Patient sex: F
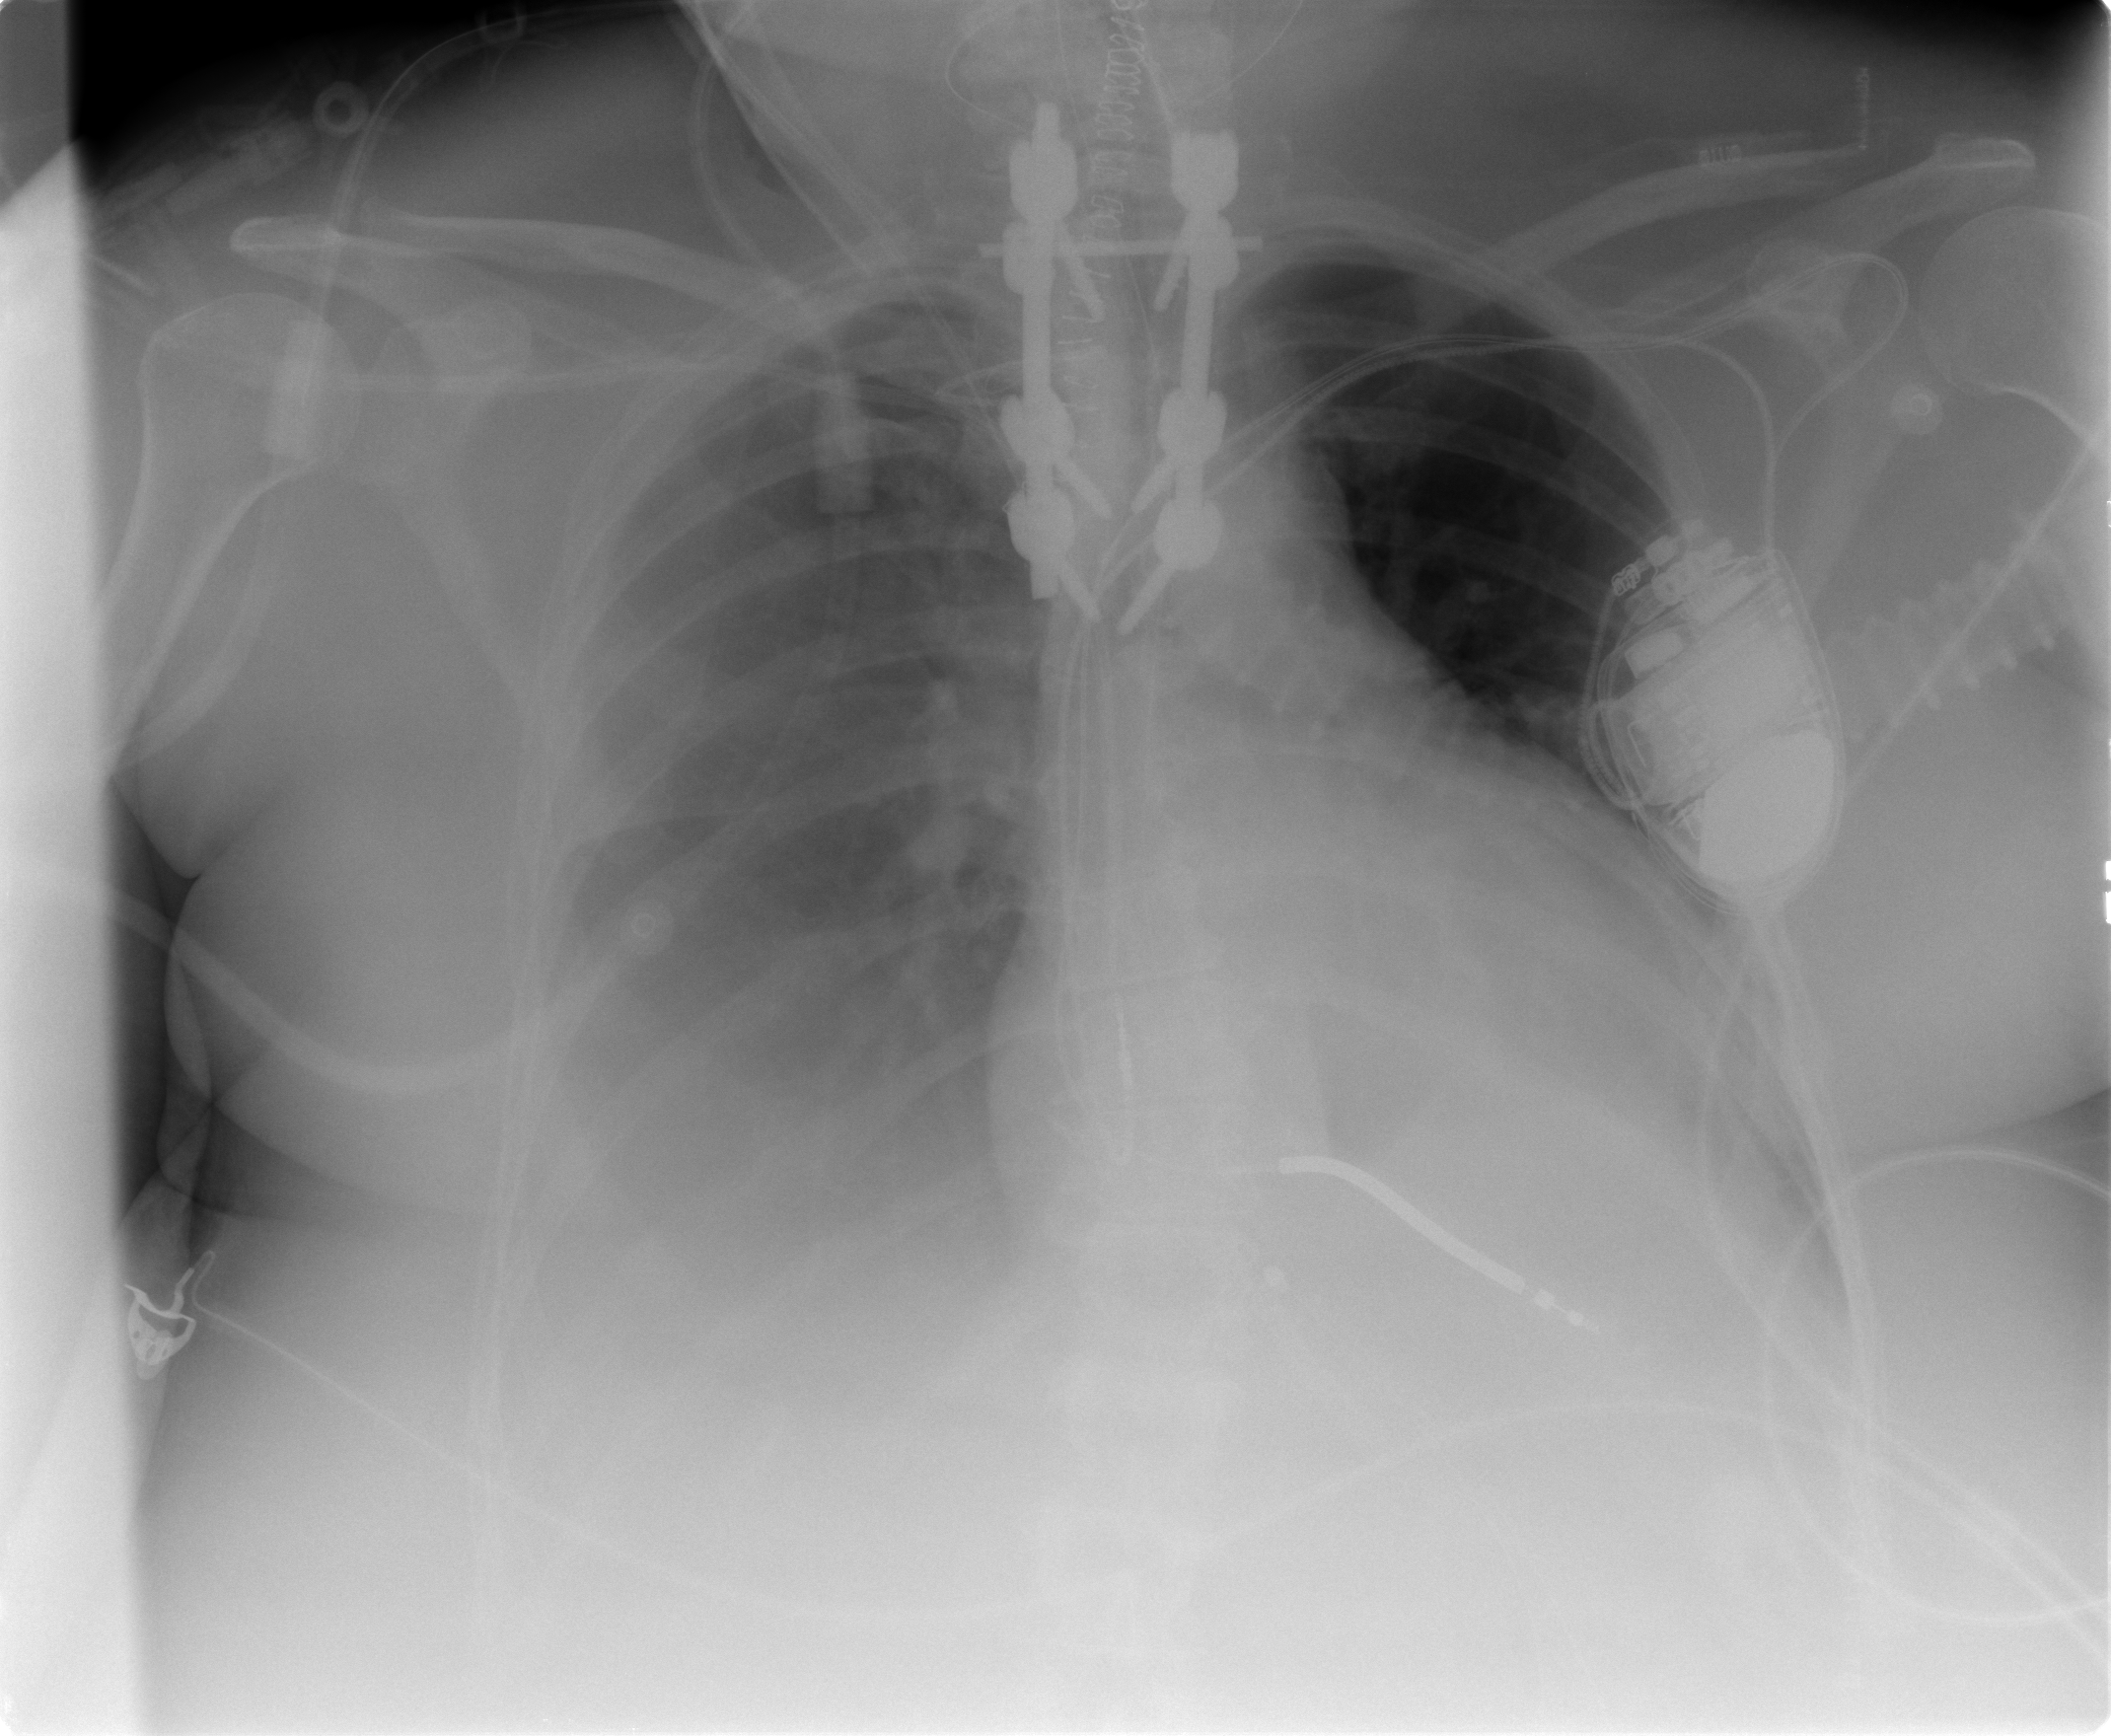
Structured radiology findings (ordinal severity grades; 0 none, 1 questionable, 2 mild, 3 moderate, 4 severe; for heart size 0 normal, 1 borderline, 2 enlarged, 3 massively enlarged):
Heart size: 1
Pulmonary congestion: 0
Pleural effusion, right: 3
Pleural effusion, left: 0
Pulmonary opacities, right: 0
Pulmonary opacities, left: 0
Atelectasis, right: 3
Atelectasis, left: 0